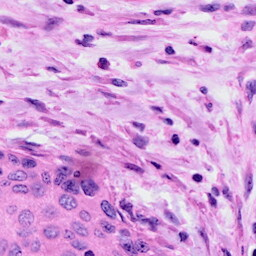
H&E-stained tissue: Cervix